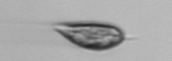
Label: Prorocentrum_triestinum